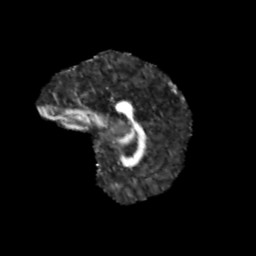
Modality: FA
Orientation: sagittal
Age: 11
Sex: female
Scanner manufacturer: siemens
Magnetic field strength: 3 T
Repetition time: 3.8 s
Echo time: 0.07 s